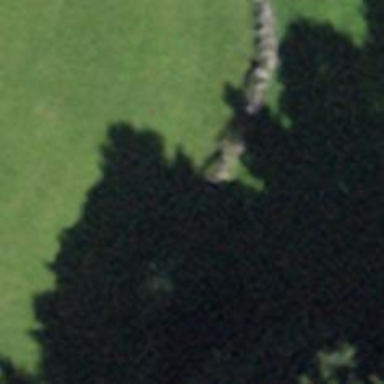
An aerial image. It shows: Dry stone wall barrier.